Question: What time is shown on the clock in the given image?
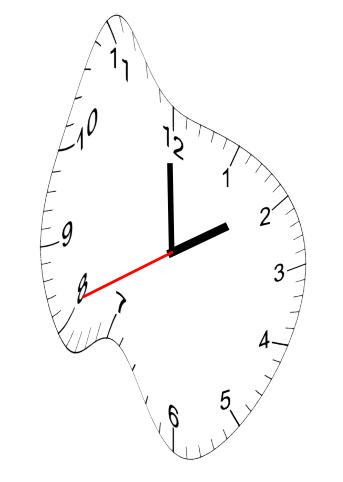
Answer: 01:59:41